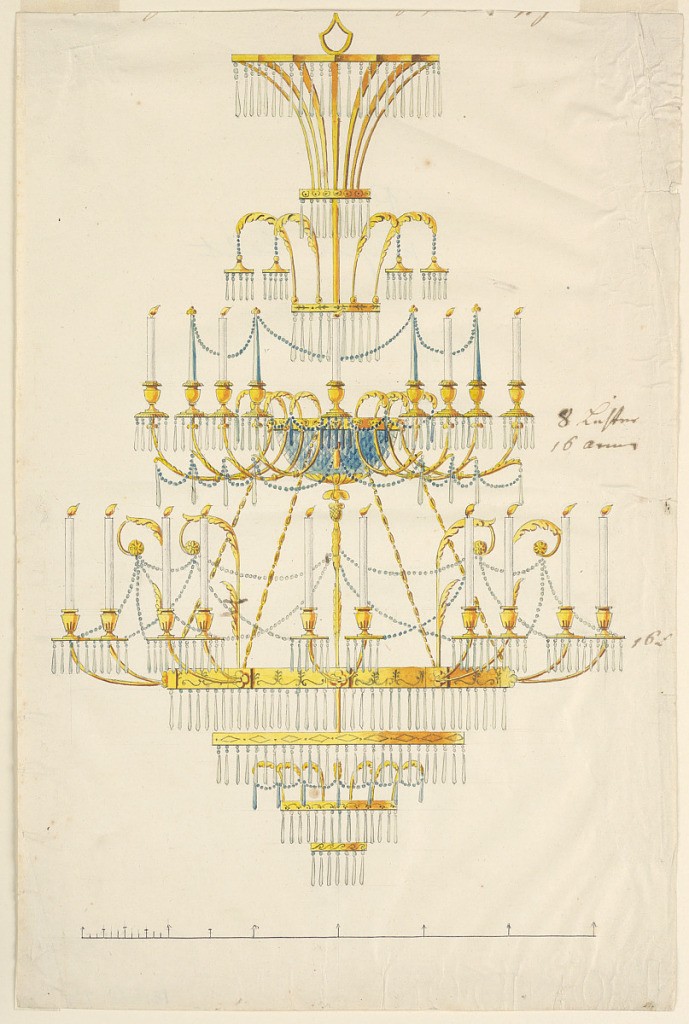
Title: Design for a Chandelier
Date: ca. 1830
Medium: Pen and black ink, brush and yellow-brown, green-blue watercolor, graphite on paper
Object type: Drawing
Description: Vertical rectangle. Design for a chandelier. Below are four metal rings of increasing diameter, each with glass drops. The fourth ring from the bottom is the largest one; to it are fastened eight pairs of arms--five are shown--supporting the socket for the burning candles. Above it is a smaller ring, which forms the rim of a diamond glass bowl. To it are fastened sixteen arms--eight are shown, which support sockets, in which alternately glass and burning candles stick. The glass candles are connected by a glass chain. One more light is shown in the center, its exact position unclear. Above are more drops suspended. At the upper edge are traces of a caption. Below is the scale.